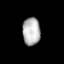
Tissue: prostate
Cell type: Epithelial cells
Senescence score: 0.1683
Nuclear area (px): 484
Mean DAPI intensity: 180.097